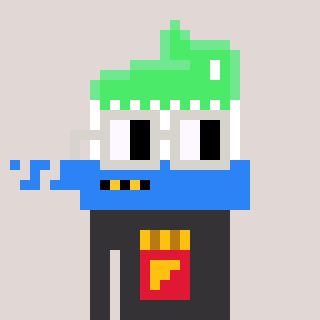
a pixel art character with square light gray glasses, a toothbrush-shaped head and a grayscale-colored body on a warm background